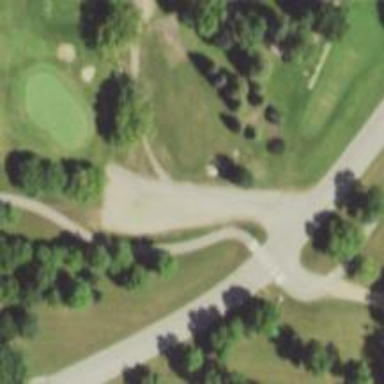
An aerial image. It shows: Footway that doubles as golf path.